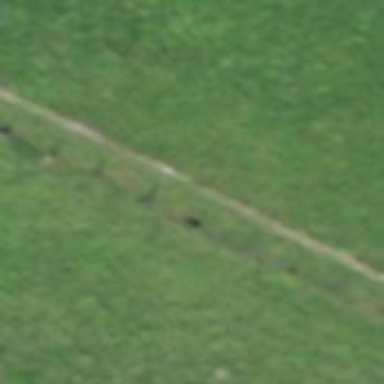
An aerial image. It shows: Path.